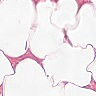
Metastatic tissue present: no